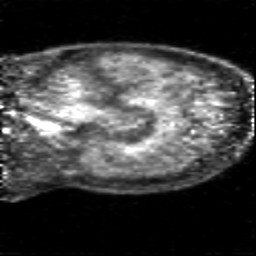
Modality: PET
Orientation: sagittal
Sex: female
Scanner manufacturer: siemens